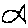
Label: fish